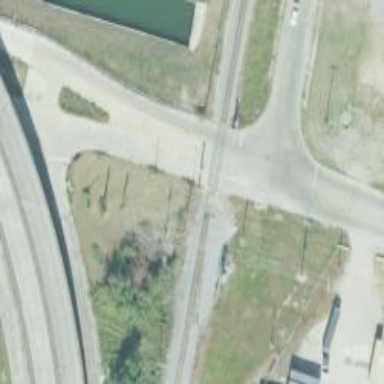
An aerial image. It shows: Level crossing along the railway.